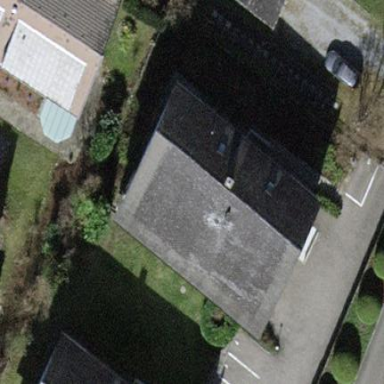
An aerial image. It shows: Apartments building with gabled roof oriented along the structure.